Question: I'm trying to find all Color Hex codes using Regex.
I have this string value for example - '#FF0000FF#0038FFFF#51FF00FF#F400FFFF' and I use this:
'''
#.+?(?=#)
'''
pattern to match all characters until it reaches '#', but it stops at the last character, which should be the last match.

I'm kind of new to this Regex stuff. How could I also get the last match?
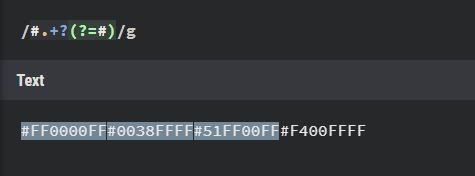
Answer: Your regex does not match the last value because your regex (with the positive lookahead '(?=#)') requires a '#' to appear after an already consumed value, and there is no '#' at the end of the string.
You may use
'''
#[^#]+
'''
See the <URL>
The '[^#]' negated character class matches any char but '#' ('+' means ) and does not require a '#' to appear immediately to the right of the currently matched value.
In C#, you may collect all matches using
'''
var result = Regex.Matches(s, @"#[^#]+")
.Cast<Match>()
.Select(x => x.Value)
.ToList();
'''
A more precise pattern you may use is '#[A-Fa-f0-9]{8}', it matches a '#' and then any 8 hex chars, digits or letters from 'a' to 'f' and 'A' to 'F'.